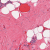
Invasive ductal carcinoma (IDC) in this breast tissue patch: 0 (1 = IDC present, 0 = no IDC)